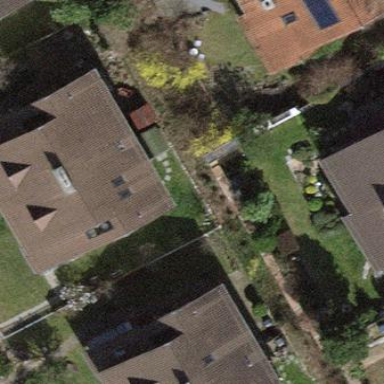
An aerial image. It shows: Building with tiled roof.